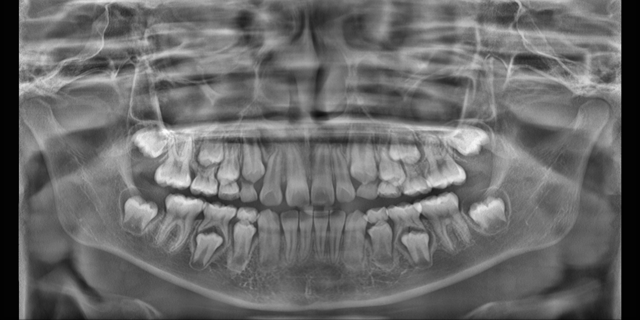
adult